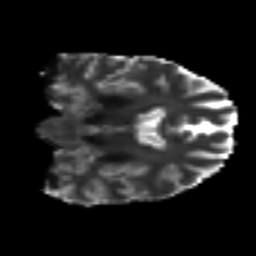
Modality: T2w
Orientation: coronal
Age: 41
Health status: ill
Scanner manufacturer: philips
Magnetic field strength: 3 T
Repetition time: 9 s
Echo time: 0.127 s